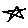
Label: star